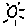
Label: sun